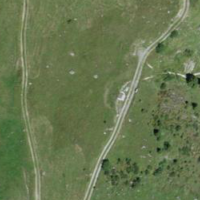
EUNIS habitat code: 23
Species observed at this site:
Neotinea ustulata